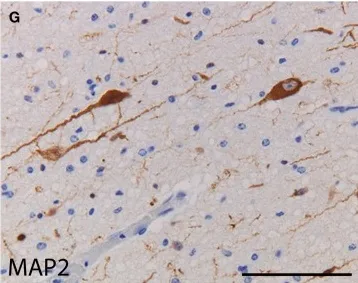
Histopathology of the frontal cortex shows mild malformation of cortical development. (G) The heterotopic neurons in the deep white matter, identified by their MAP2-immunoreactivity, have normal morphology and immunophenotype. 200x.
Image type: pathology (immunostaining)